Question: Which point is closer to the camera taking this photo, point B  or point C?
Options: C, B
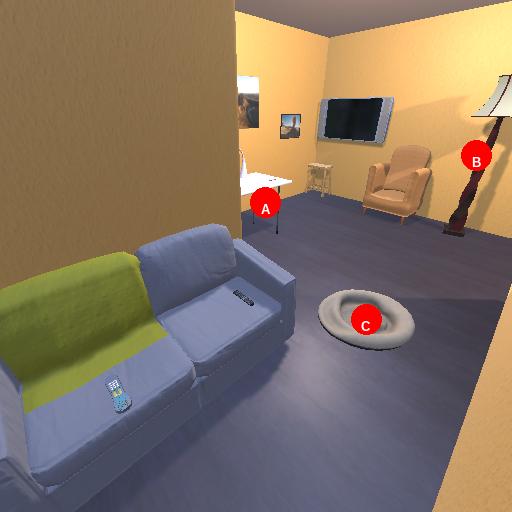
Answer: C